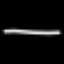
Label: line